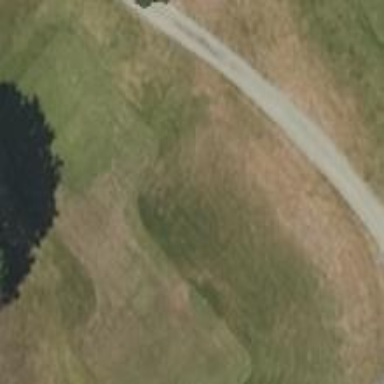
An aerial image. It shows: Golf tee.